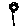
Label: flower